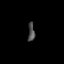
Tissue: lung
Cell type: Endothelial cells
Senescence score: 0.5617
Nuclear area (px): 118
Mean DAPI intensity: 78.763